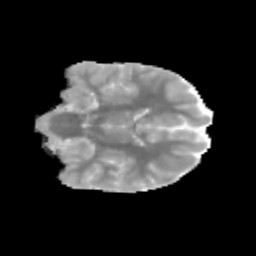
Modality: MD
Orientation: coronal
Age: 9
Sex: male
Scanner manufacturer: siemens
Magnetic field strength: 3 T
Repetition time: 3.8 s
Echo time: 0.07 s